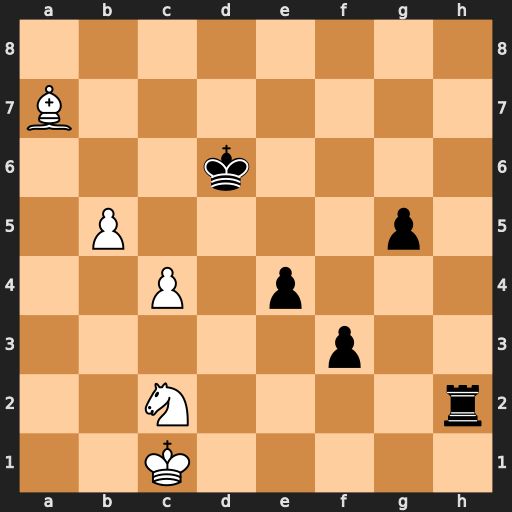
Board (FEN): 8/B7/3k4/1P4p1/2P1p3/5p2/2N4r/2K5
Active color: w
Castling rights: -
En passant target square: -
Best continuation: Bb8+ Kd7 Bxh2